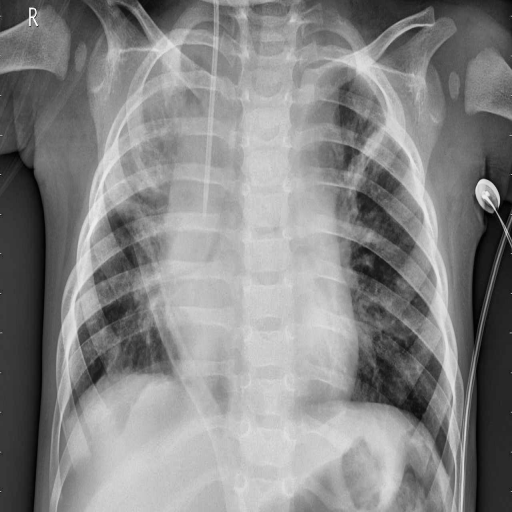
Finding: PNEUMONIA